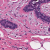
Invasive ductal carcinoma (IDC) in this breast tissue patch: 0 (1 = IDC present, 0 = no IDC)